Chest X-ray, PA view. Patient: 35 years old, sex F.
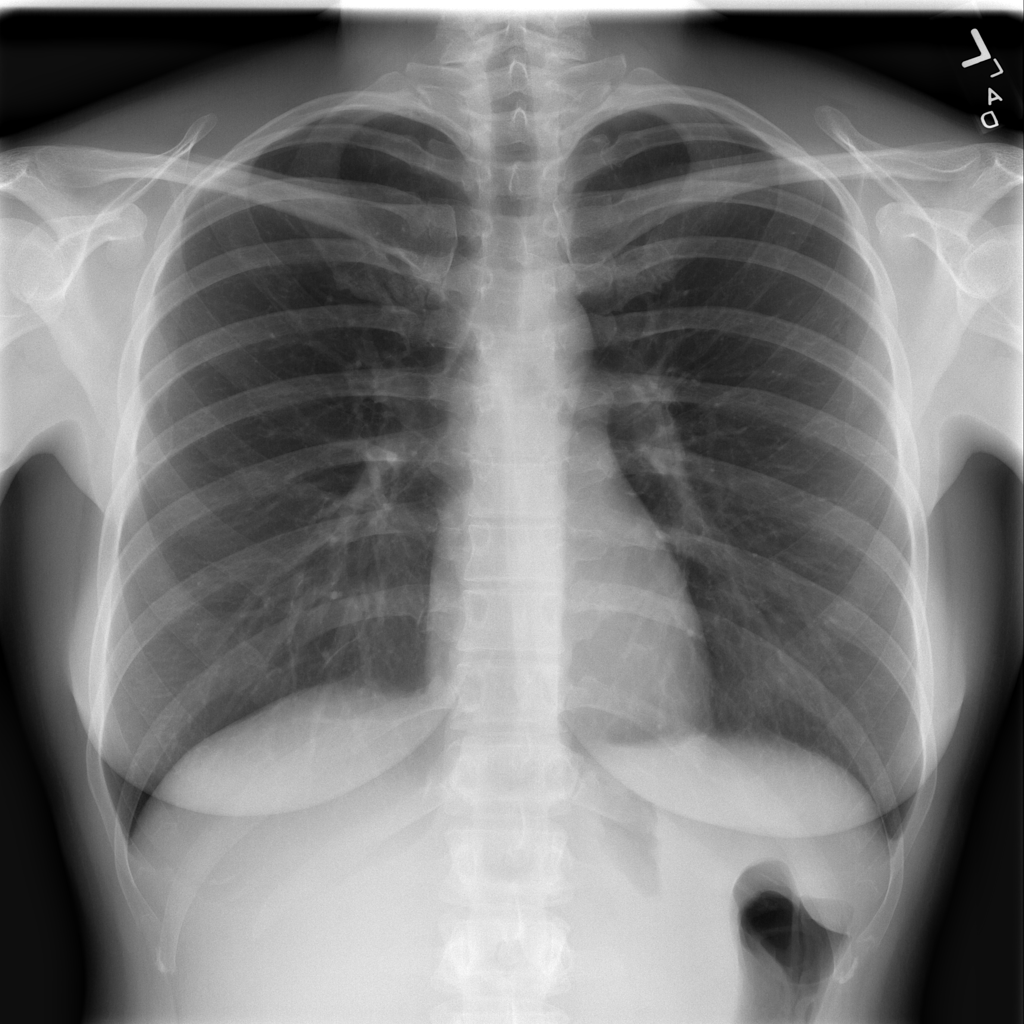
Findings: No Finding